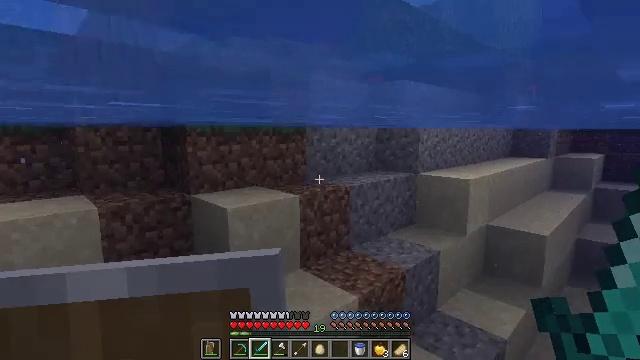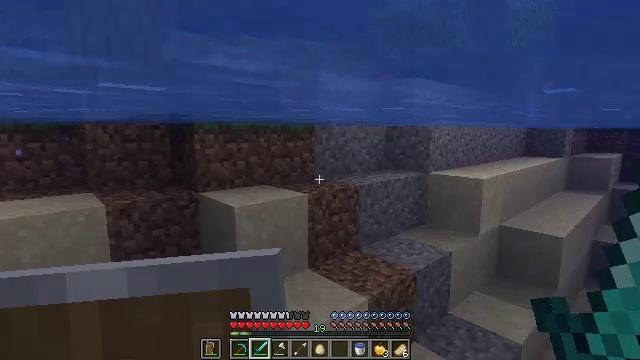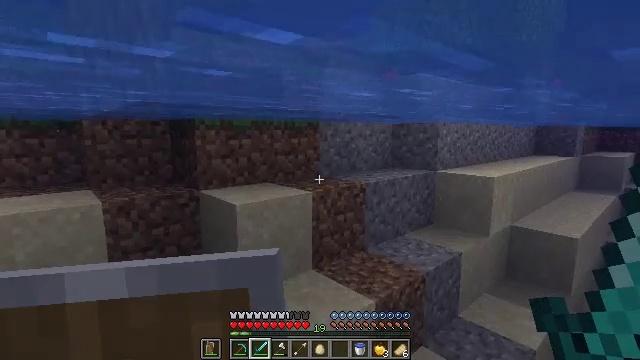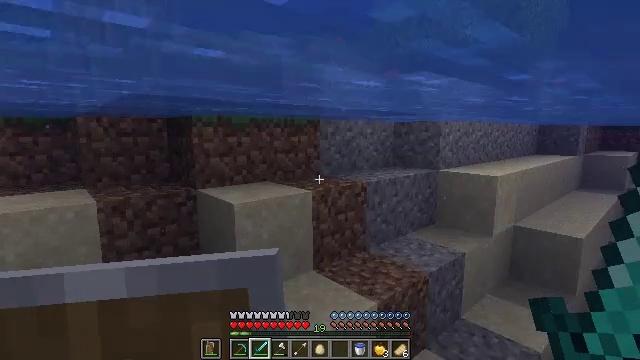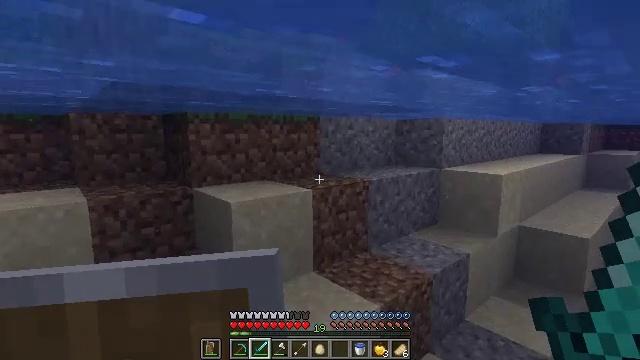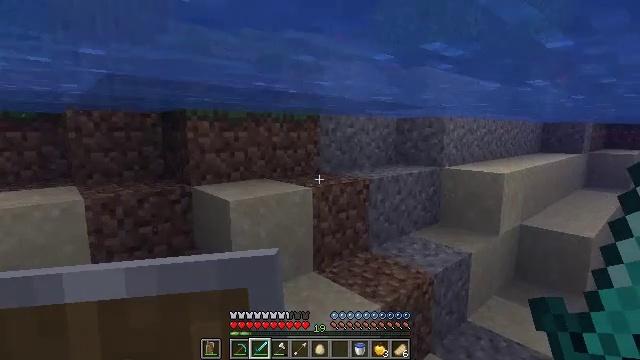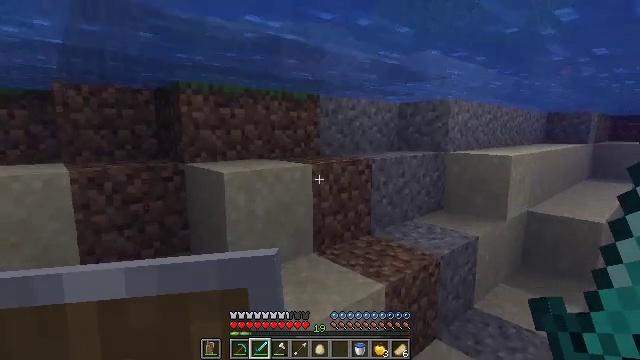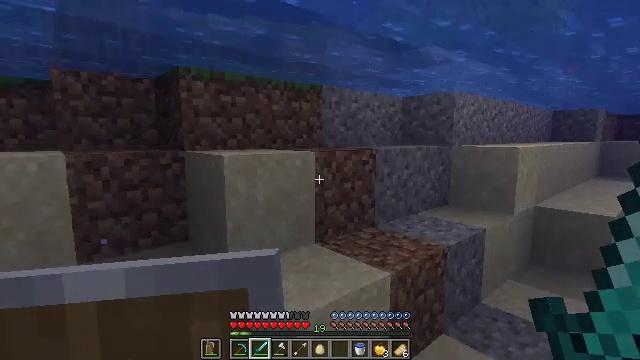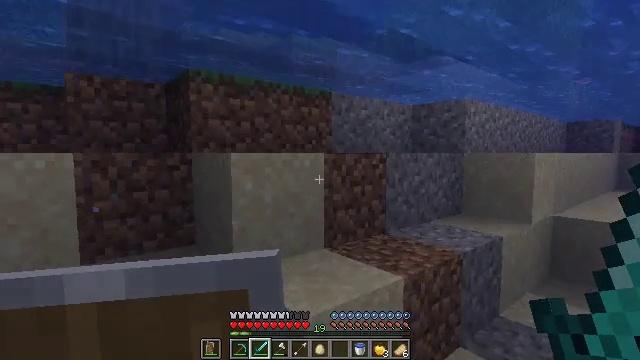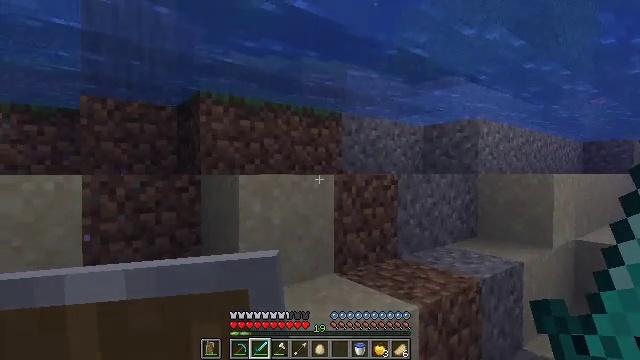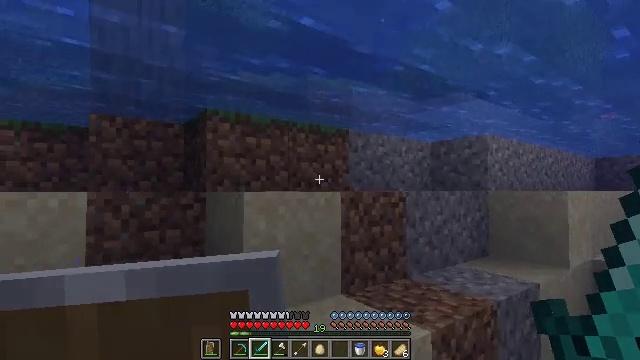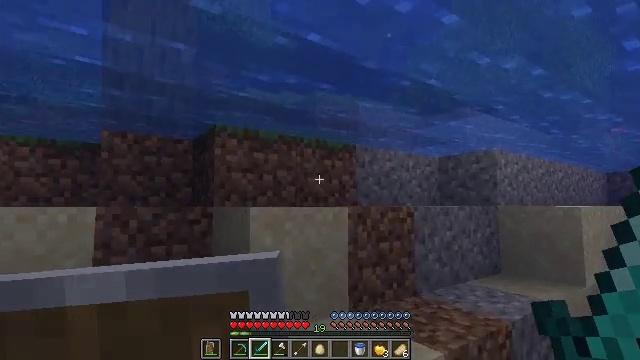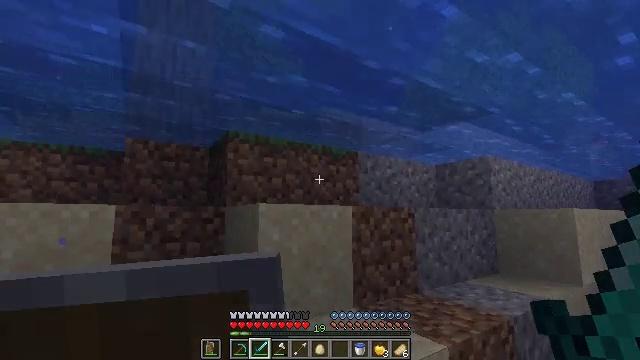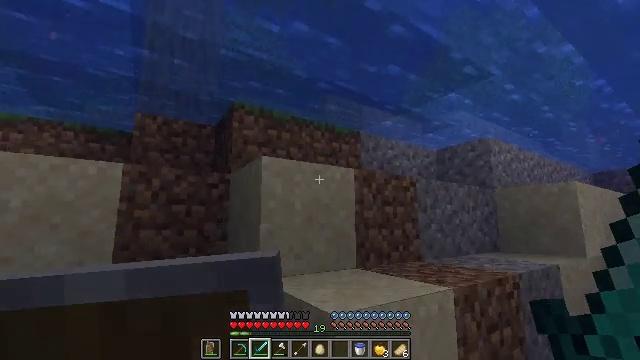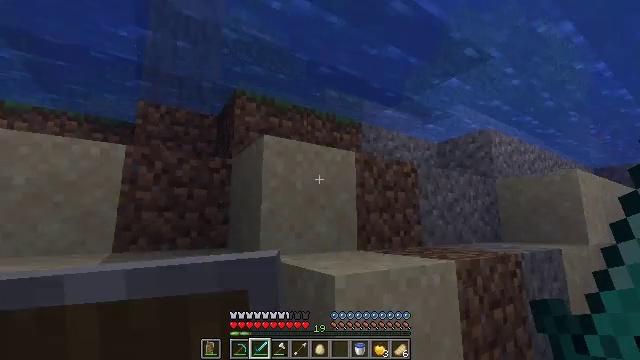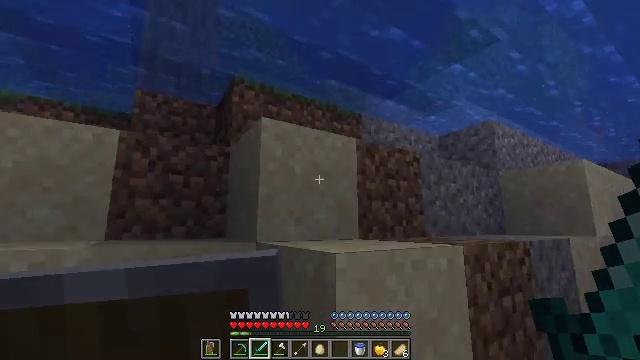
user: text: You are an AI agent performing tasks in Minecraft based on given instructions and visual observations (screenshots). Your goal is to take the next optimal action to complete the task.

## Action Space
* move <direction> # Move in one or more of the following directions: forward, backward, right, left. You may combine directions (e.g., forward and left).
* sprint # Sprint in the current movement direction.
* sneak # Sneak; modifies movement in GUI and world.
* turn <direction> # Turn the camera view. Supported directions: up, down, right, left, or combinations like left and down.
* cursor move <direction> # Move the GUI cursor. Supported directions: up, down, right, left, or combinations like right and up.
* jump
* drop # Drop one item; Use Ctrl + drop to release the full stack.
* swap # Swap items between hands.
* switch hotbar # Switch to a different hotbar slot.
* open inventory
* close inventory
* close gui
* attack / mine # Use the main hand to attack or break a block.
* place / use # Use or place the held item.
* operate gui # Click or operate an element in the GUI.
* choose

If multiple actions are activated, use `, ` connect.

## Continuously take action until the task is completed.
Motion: motion action
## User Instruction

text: Mine oak leaves.
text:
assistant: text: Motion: move forward, turn left
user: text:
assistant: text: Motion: move forward
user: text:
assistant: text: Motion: move forward
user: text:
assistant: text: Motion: move forward
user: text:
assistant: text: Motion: move forward, sneak
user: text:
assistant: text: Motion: move forward, sneak
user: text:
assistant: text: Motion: move forward, sneak
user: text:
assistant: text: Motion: move forward, turn left and up
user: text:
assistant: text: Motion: move forward, turn left and up
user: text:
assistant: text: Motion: move forward, sprint, turn left and up
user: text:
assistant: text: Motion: move forward, sprint, turn left and up
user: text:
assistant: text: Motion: move forward, sprint, turn left and up
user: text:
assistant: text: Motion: move forward, sprint, turn up
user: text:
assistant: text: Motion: move forward, sprint
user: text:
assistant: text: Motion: move forward, sprint
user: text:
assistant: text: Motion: move forward, sprint
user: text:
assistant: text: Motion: move forward, sprint
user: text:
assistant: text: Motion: move forward, sprint
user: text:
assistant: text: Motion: move forward, sprint, jump
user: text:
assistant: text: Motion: move forward, sprint, jump
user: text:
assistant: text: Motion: move forward, sprint, jump
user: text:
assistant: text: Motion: move forward, sprint, turn up, jump
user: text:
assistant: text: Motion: move forward, sprint, jump
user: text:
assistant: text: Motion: move forward, sprint, jump
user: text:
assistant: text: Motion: move forward, sprint, jump
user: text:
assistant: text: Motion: move forward, sprint, turn left, jump
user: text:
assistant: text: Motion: move forward, sprint, jump
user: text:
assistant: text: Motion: move forward, sprint, jump
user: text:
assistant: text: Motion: move forward, sprint, jump
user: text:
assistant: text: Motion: move forward, sprint, jump